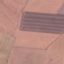
Land use / land cover: AnnualCrop